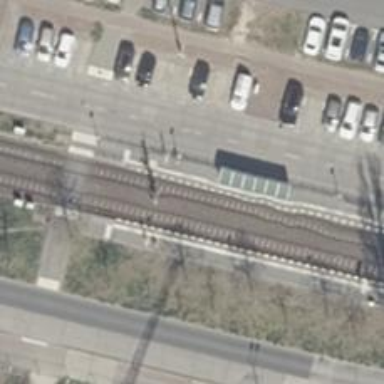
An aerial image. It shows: Tram stop.